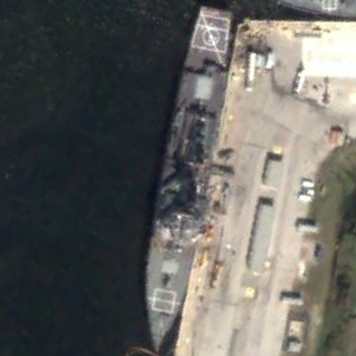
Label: Arleigh_Burke-class_destroyer